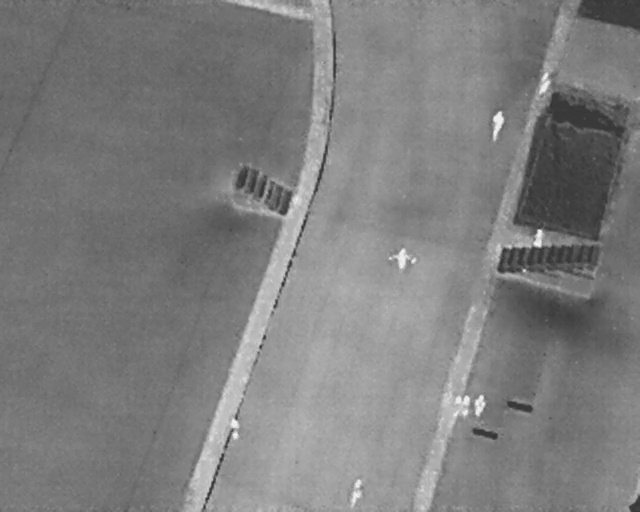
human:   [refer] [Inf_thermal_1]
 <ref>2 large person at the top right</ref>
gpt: <box>[[82, 14, 87, 17, 10], [74, 23, 80, 25, 6]]</box>

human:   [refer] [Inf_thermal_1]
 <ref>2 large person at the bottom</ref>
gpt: <box>[[34, 82, 38, 85, 175], [53, 95, 58, 97, 9]]</box>

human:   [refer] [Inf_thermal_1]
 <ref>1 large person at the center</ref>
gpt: <box>[[60, 47, 65, 53, 4]]</box>